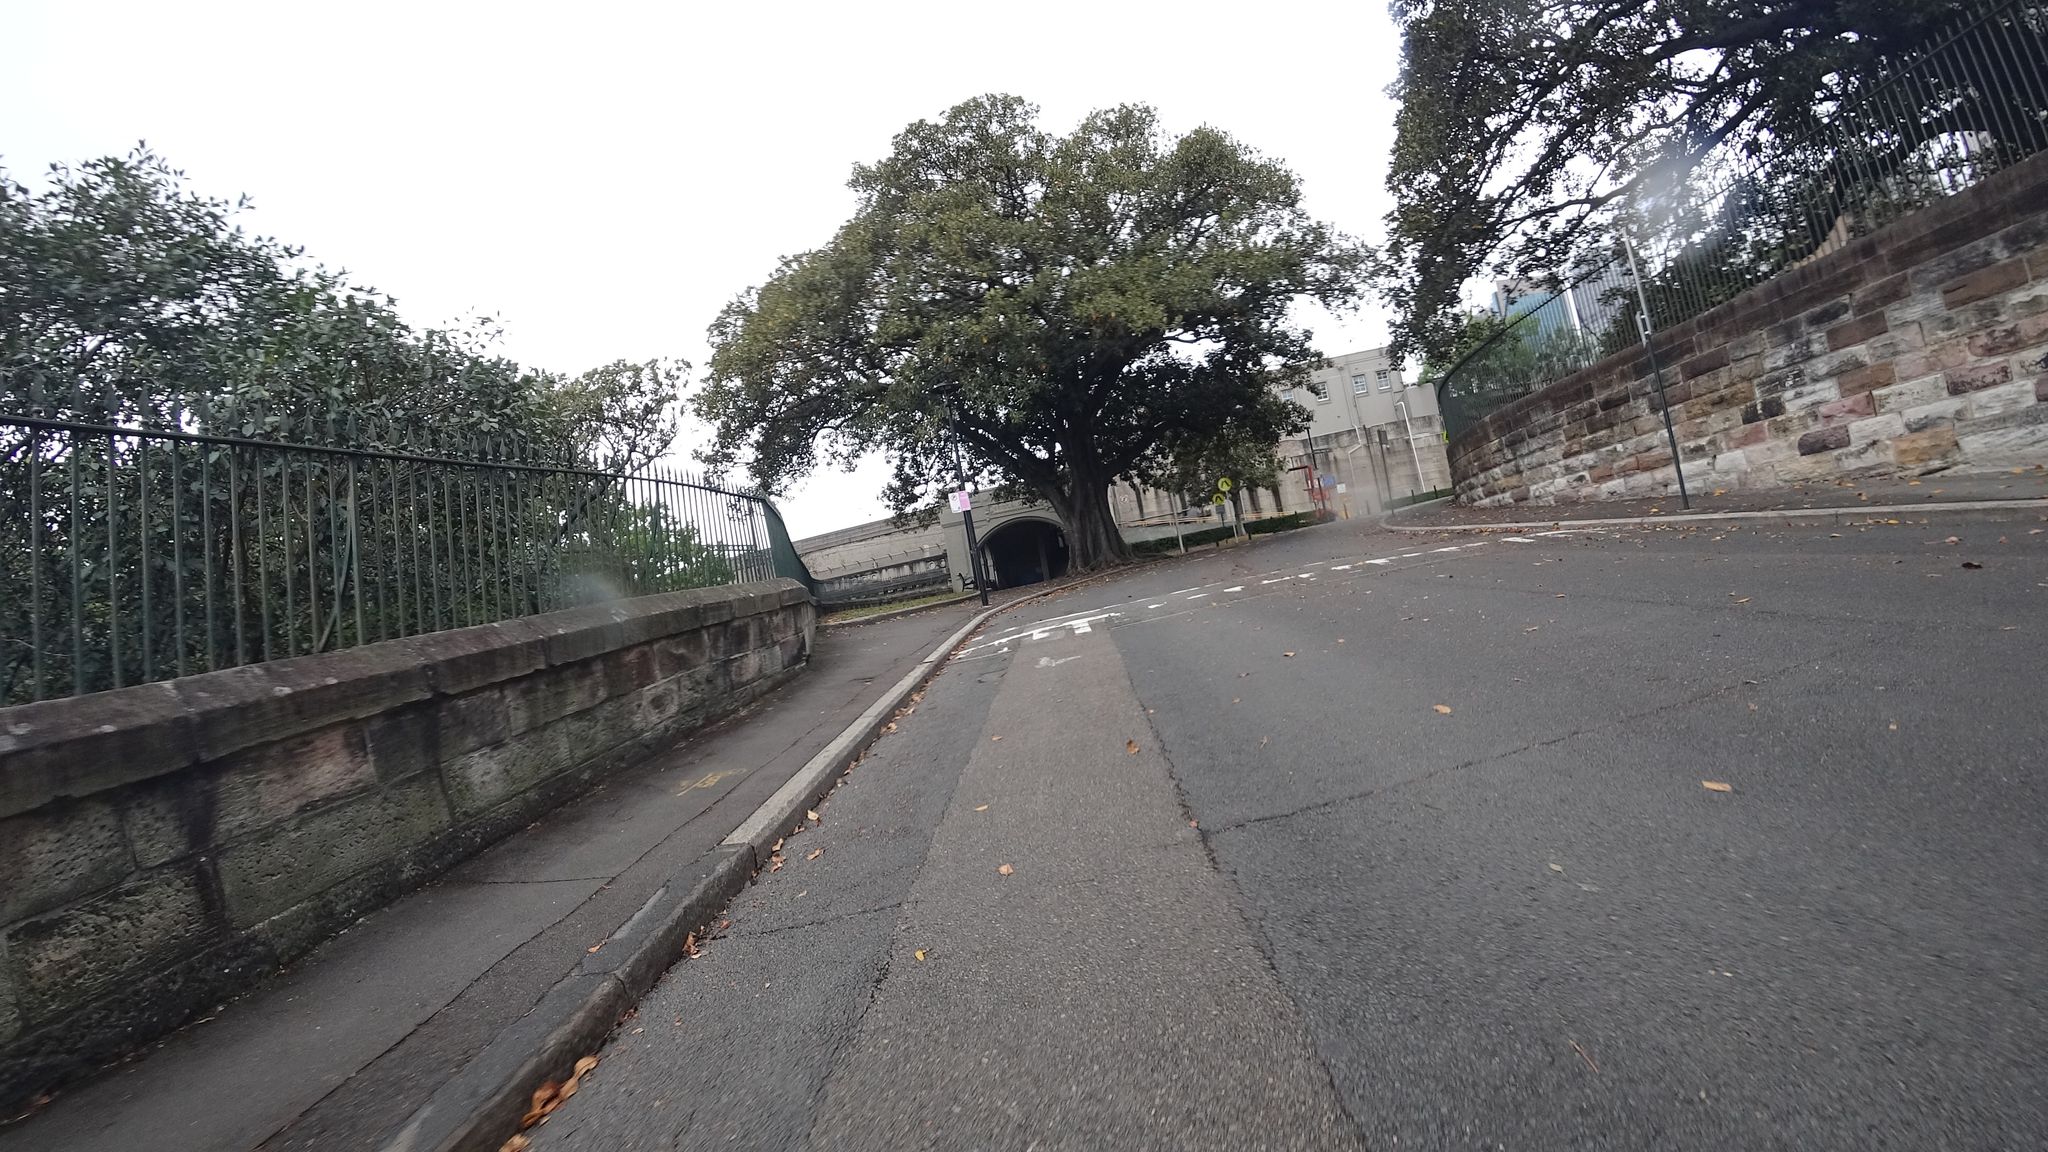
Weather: clear
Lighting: day
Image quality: good
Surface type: cycling surface
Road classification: unclassified, living_street
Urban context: urban centre
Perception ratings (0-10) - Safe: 1.78, Lively: 3.56, Beautiful: 9.07, Boring: 2.32, Depressing: 2.5, Wealthy: 2.23